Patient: sex M, age 66
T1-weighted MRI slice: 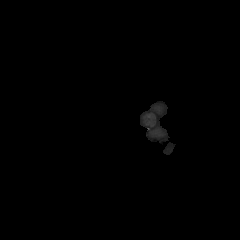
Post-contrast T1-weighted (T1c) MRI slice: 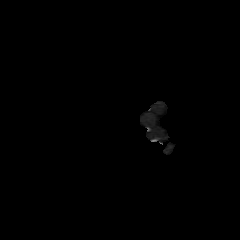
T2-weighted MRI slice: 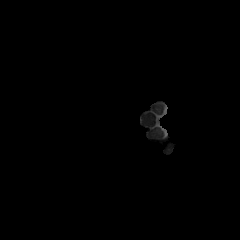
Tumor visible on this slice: no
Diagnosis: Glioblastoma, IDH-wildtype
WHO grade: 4